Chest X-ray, PA view. Patient: 35 years old, sex F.
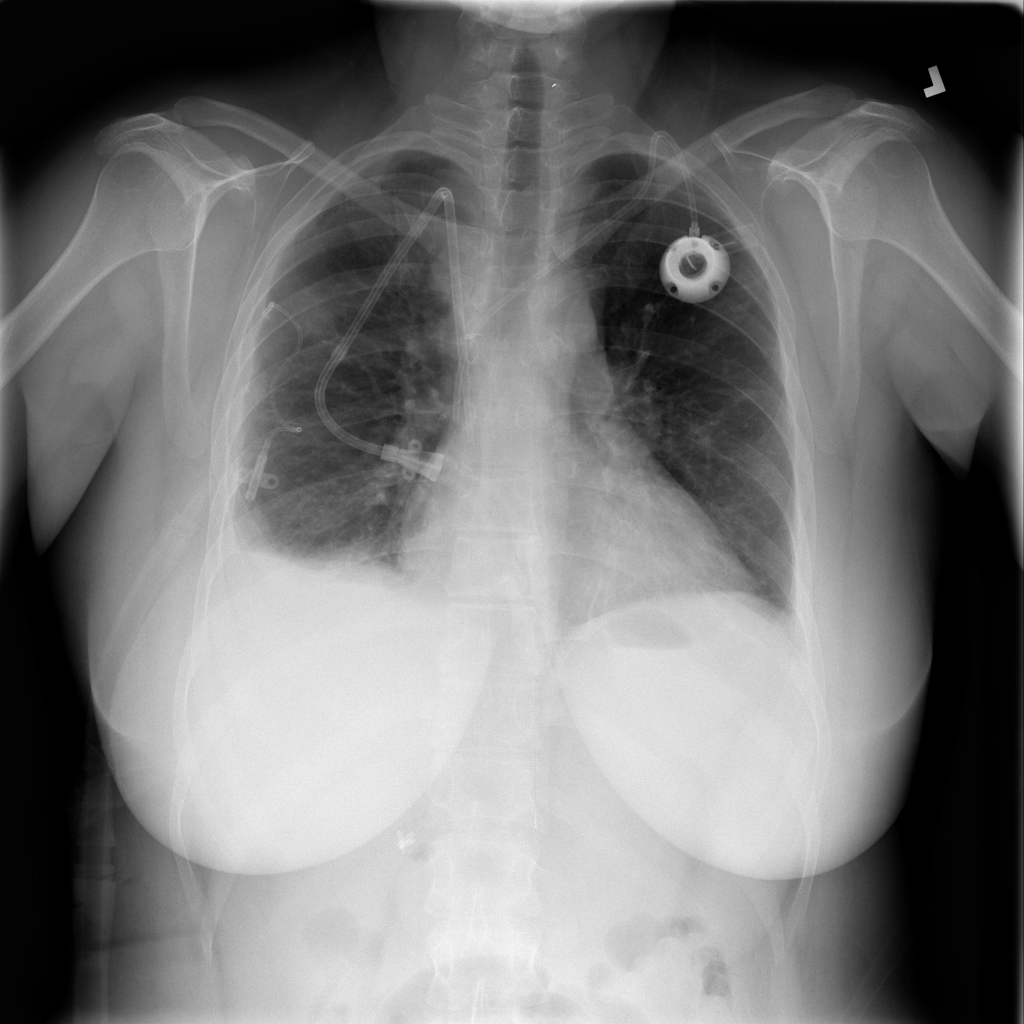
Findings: Pleural_Thickening